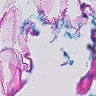
Metastatic tissue present: no